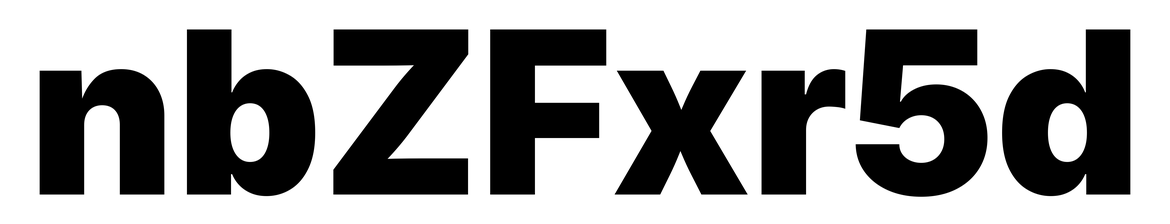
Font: Inter_Black